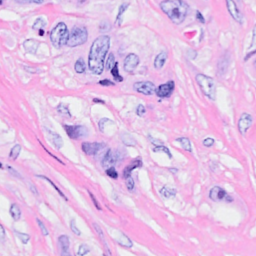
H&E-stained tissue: Breast